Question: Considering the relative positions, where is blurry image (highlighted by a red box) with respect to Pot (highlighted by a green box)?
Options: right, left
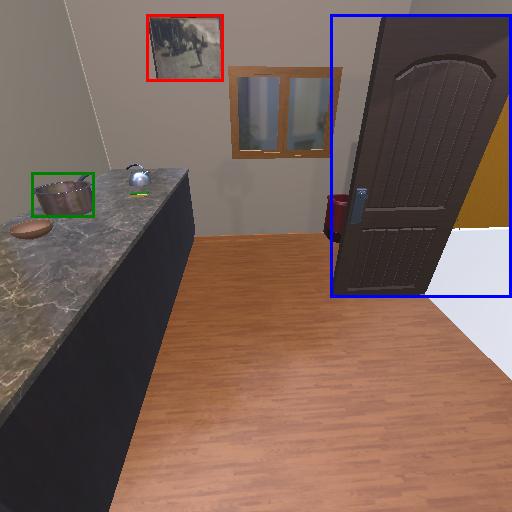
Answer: right